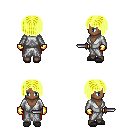
a pixel art fantasy rpg character, female body template, human, dark skin, white robe, red pants, gold pageboy hairstyle, gold gloves, gray slippers, dagger, four views (front, back, left, right), 2x2 character sprite sheet, small pixel art, hard edges, no anti-aliasing